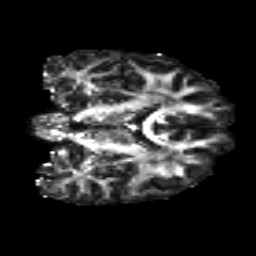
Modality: FA
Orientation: coronal
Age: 29
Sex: female
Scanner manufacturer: siemens
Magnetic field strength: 3 T
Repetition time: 8.8 s
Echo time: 0.085 s